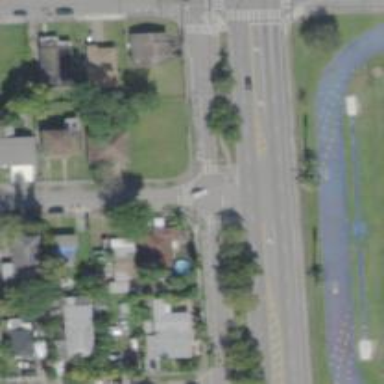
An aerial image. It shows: Marked road crossing.